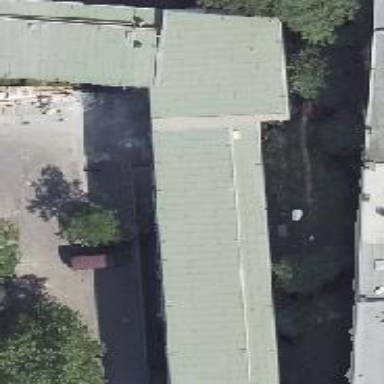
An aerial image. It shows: Part of building.